Question: I am getting a line across a table I made in an html email. It is in the orange area. I'm not really sure what is causing is. There is no images in there. Here is my code for that table.
'''
<table cellpadding="0" cellspacing="0" border="0" width="625" align="center" bgcolor="#FFFFFF">
<tr>
<td height="23" bgcolor="#f08122" colspan="3">&nbsp;</td>
</tr>
<tr>
<td width="23" bgcolor="#f08122"></td>
<td bgcolor="#f08122" valign="middle" style="font-family:Helvetica, Arial, sans-serif; color:#FFFFFF;" align="center"><span style="font-size:30px; line-height:36px; font-weight:bold;"><strong>Improve outcomes and empower patients with health logs</strong></span><br /><br />
<span style="font-size:27px;">Order now and get <strong>10% more FREE!*</strong></span></td>
<td width="23" bgcolor="#f08122"></td>
</tr>
<tr>
<td height="23" bgcolor="#f08122" colspan="3">&nbsp;</td>
</tr>
<tr>
<td height="5" colspan="3"></td>
</tr>
</table>
'''
Here is the link to the actual email also if you wanted an active view: <URL>
Here is a screenshot of the html email from my iPhone.

The lines appear to be above and below the white text. Any ideas? Thanks in advance.
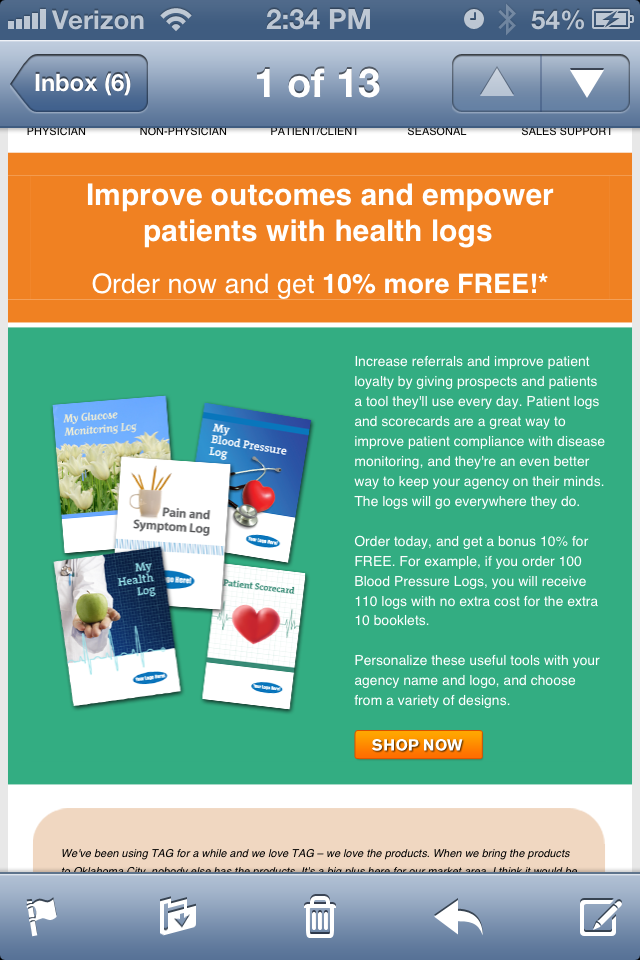
Answer: The borders appear when a background color or image is applied to individual table cells.
you can try:
1. Removing background colors or images from individual table rows and cells, and/or;
2. Nesting the problem table in a new table, featuring a background color that matches that of the inner table.
<URL>